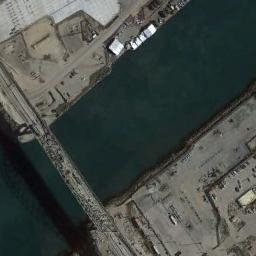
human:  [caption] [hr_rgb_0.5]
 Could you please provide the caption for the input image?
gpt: There is a bridge with some cars over the river next to the open place .

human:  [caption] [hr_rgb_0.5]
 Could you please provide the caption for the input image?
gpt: The water under the bridge is green .

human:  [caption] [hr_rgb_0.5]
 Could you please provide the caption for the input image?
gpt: A bridge connects the land on both sides of the turquoise water  There are many cars on the bridge, And many cars are parked on the banks of the river .

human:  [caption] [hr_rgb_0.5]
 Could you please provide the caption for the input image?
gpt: A bridge is built on a dark green river and the river crosses the vacant lot .

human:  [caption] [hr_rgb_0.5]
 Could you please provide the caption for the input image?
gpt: There is a bridge over the river .